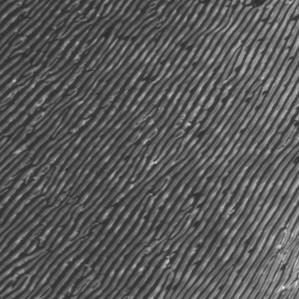
Label: frost